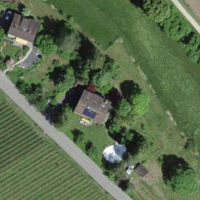
EUNIS habitat code: 24
Species observed at this site:
Ajuga reptans